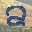
Label: 2